八年级 · 度量几何学
近似眼镜的度数 $y$ (度)与镜片焦距 $x$ (米)之间具有如图所示的反比例函数关系, 若要配制一副度数小于 400 度的近似眼镜, 则镜片焦距 $x$的取值范围是 $(\quad)$
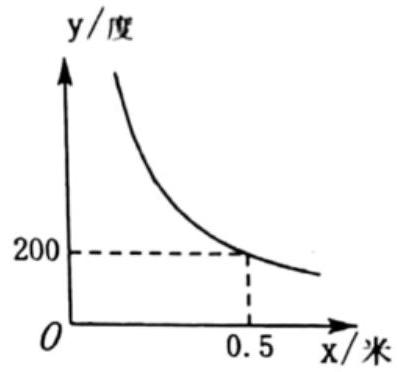
A. 0 米 $<x<0.25$ 米

B. $x>0.25$ 米
C. 0 米 $<x<0.2$ 米
D. $x>0.2$ 米
答案: B
解析: 设反比例函数解析式为 $y=\frac{k}{x}$

把 $x=0.5, y=200$ 代入 $y=\frac{k}{x}$ 得,

$k=100$,

$\therefore y=\frac{100}{x}$,

$\because$ 要配制一副度数小于 400 度的近似眼镜,
$\therefore y=\frac{100}{x}<400$,

解得： $x>0.25$

$\therefore$ 要配制一副度数小于 400 度的近似眼镜, 镜片焦距 $x$ 的取值范围 $x>0.25$ 米.

故选 $B$.